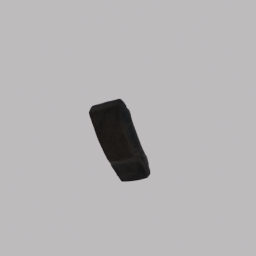
Label: mechanical